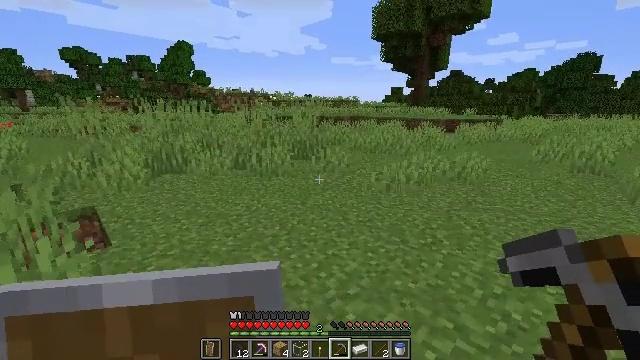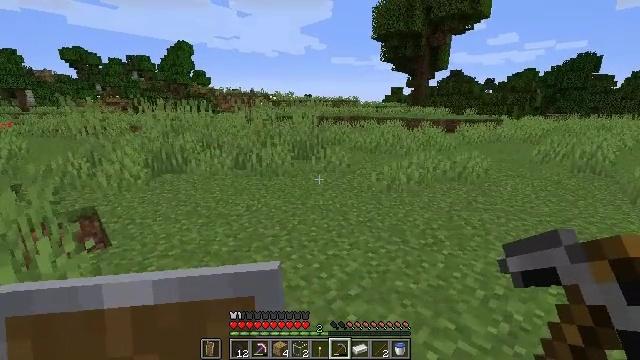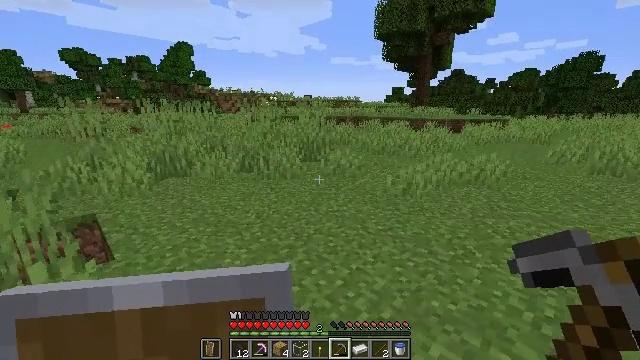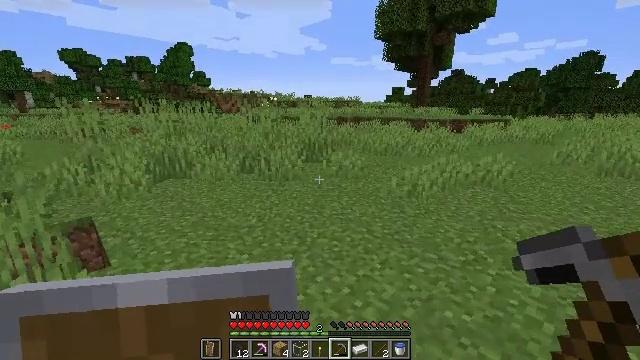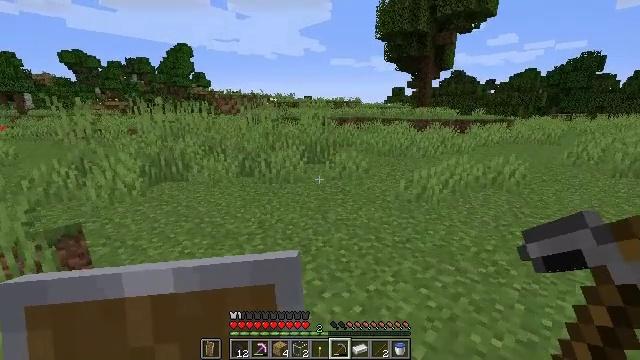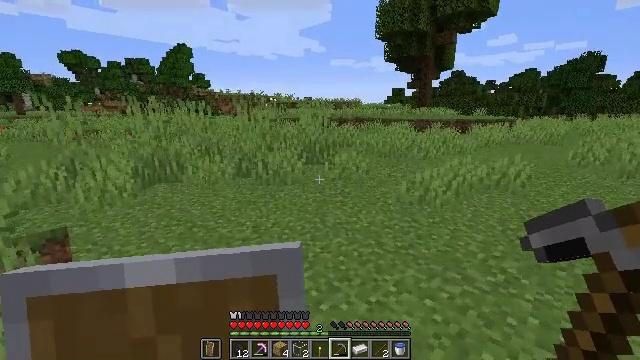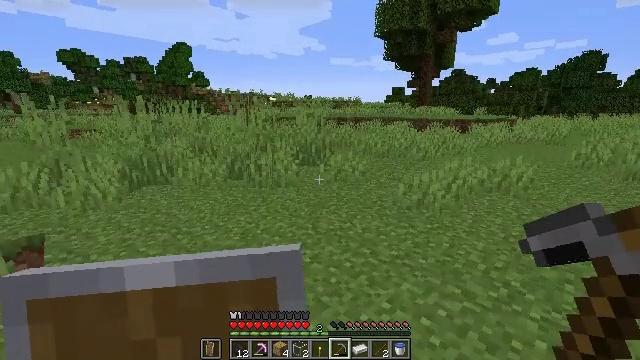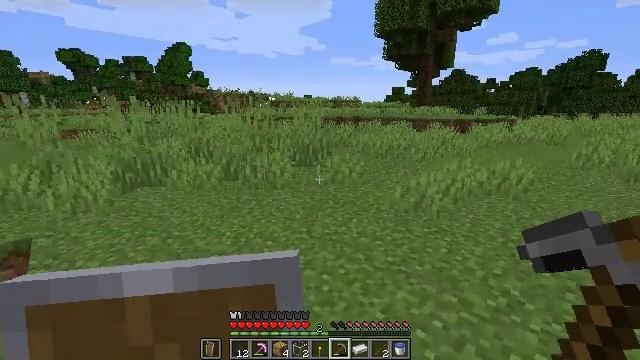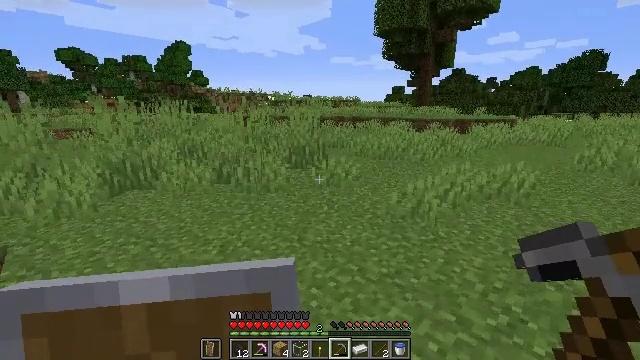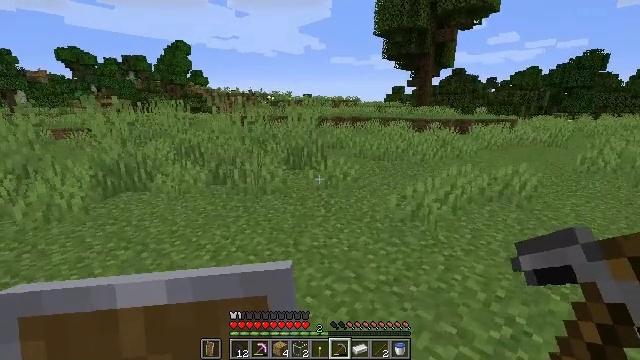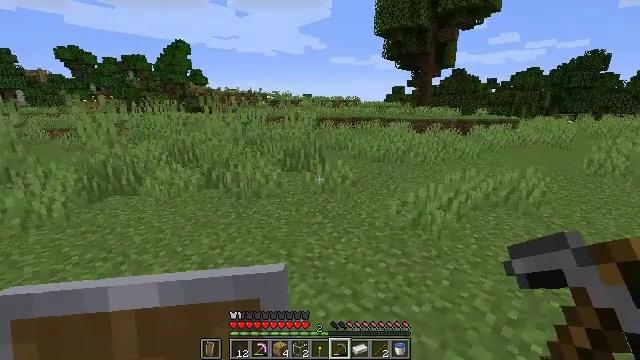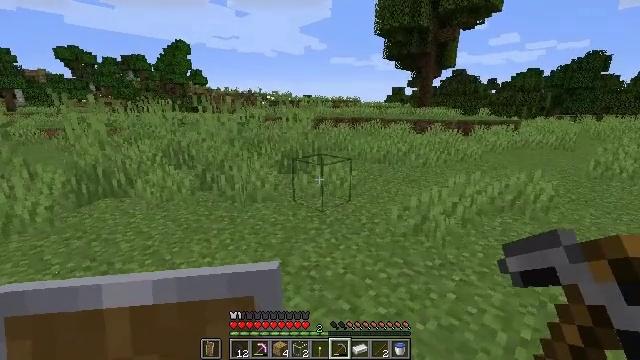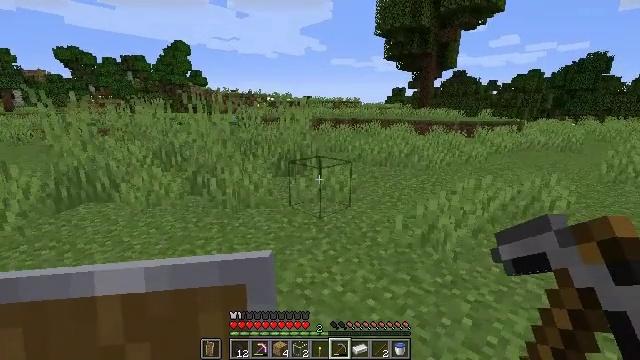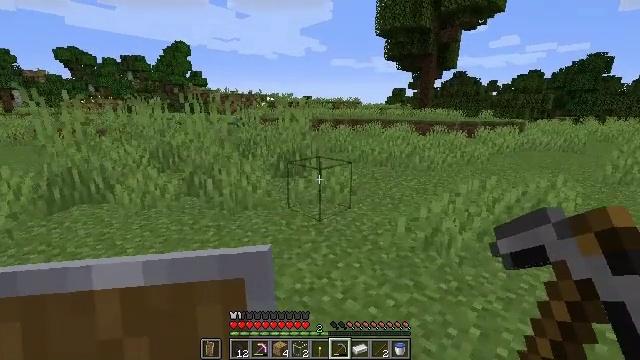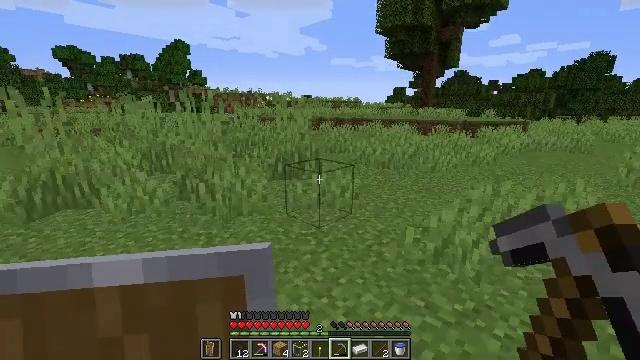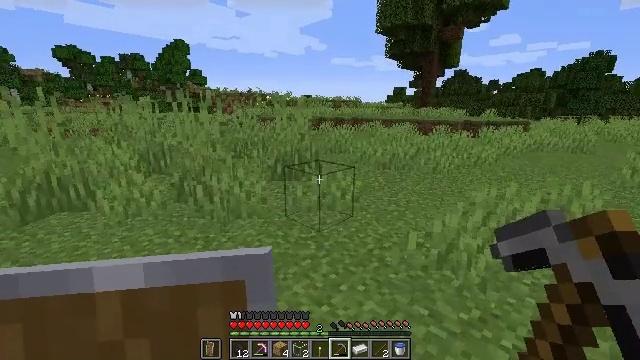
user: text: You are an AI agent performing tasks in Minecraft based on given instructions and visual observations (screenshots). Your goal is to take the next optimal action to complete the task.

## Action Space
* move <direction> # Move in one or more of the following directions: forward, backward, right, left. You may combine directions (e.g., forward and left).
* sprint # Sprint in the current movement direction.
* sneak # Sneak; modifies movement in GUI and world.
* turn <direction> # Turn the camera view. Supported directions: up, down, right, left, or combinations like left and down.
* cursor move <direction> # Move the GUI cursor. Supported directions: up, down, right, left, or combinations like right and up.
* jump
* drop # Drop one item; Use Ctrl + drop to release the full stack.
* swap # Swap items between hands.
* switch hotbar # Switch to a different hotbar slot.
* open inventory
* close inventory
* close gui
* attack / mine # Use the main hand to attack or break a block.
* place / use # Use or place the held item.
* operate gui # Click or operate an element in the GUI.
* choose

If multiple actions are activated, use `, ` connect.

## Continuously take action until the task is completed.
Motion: motion action
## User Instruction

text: Harvest kelp plant in the water.
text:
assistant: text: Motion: move forward and move left
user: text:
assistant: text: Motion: move forward and move left
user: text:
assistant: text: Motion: move forward and move left
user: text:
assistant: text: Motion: move forward and move left
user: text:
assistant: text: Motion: move forward and move right
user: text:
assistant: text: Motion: move forward and move right
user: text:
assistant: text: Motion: move forward and move right
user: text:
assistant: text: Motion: move forward
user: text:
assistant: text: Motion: move forward
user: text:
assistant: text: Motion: move forward
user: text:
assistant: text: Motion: move forward
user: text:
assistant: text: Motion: move forward
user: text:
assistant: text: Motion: move forward
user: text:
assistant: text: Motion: move forward
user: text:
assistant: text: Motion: move forward
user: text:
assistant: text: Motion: move forward
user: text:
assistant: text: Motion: move forward
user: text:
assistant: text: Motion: move forward
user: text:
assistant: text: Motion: move forward
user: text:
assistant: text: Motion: move forward
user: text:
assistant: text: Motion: move forward
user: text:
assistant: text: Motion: move forward
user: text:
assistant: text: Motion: move forward
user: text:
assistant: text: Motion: move forward
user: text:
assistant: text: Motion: move forward
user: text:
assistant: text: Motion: move forward
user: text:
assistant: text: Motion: move forward
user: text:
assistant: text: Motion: move forward
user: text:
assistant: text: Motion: move forward
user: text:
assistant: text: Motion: move forward